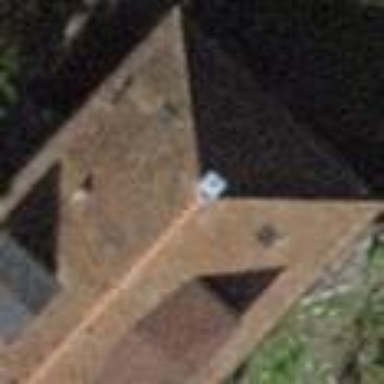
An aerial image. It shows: Hipped roof house.